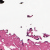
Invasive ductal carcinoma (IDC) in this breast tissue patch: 0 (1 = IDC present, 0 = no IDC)